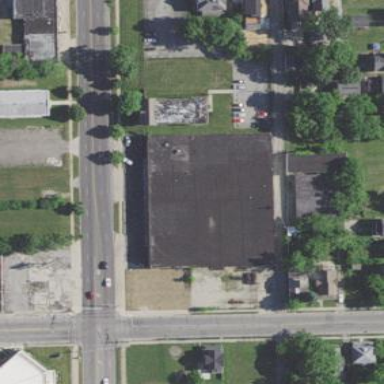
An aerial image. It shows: Warehouse building.